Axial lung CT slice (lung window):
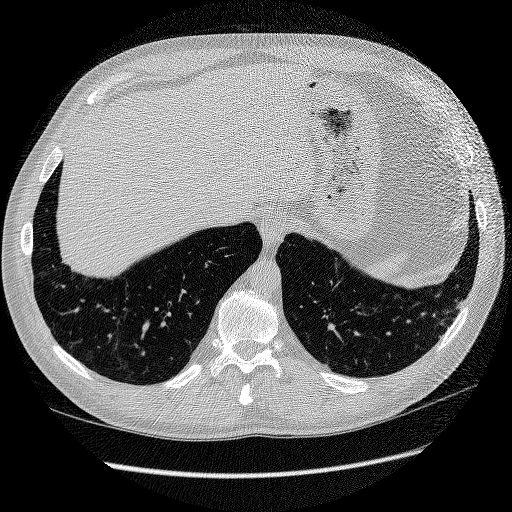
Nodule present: no